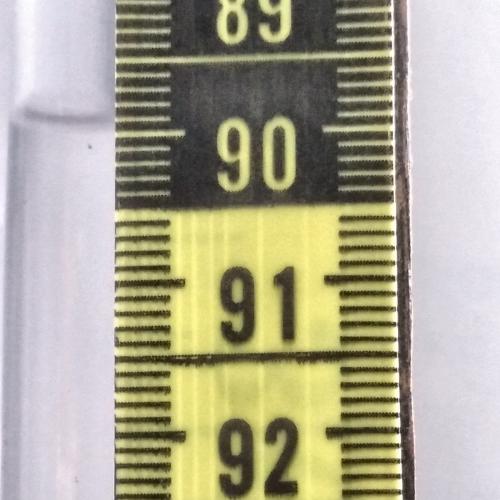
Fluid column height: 89.9 cm